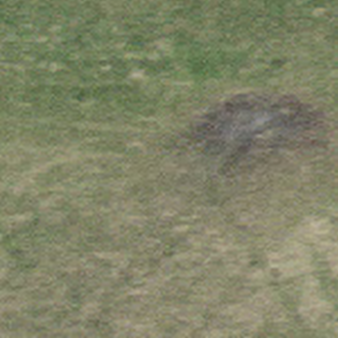
Label: other